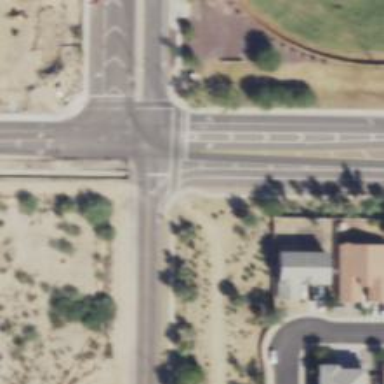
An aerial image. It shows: Solid stop line on the road marking.